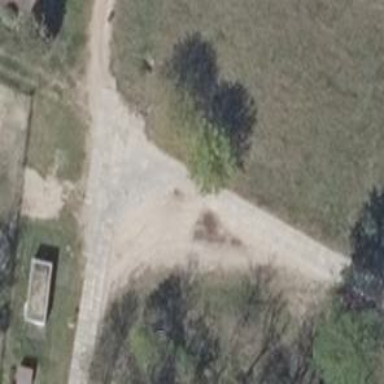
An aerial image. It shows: Residential road made of concrete plates with grade3 tracktype.